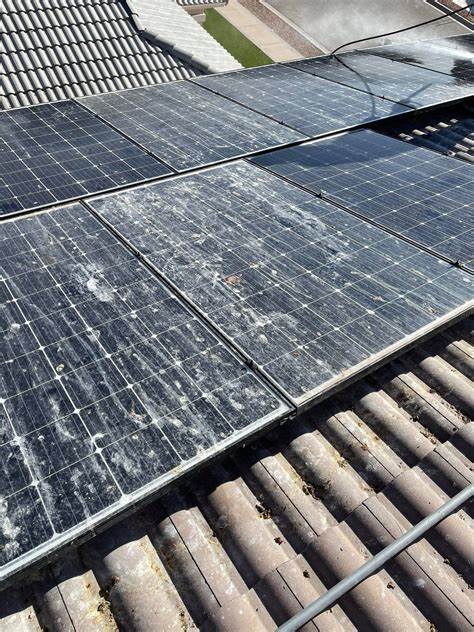
Label: Bird-drop